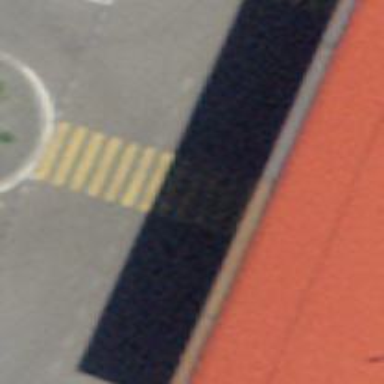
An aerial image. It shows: Uncontrolled zebra crossing.